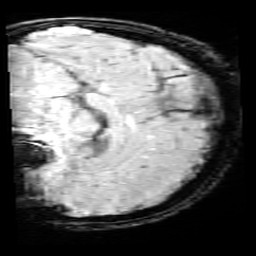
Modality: SWI
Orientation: sagittal
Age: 12
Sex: male
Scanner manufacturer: siemens
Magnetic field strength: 3 T
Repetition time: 0.027 s
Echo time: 0.02 s